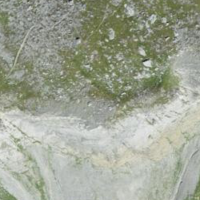
EUNIS habitat code: 48
Species observed at this site:
Rupicapra rupicapra